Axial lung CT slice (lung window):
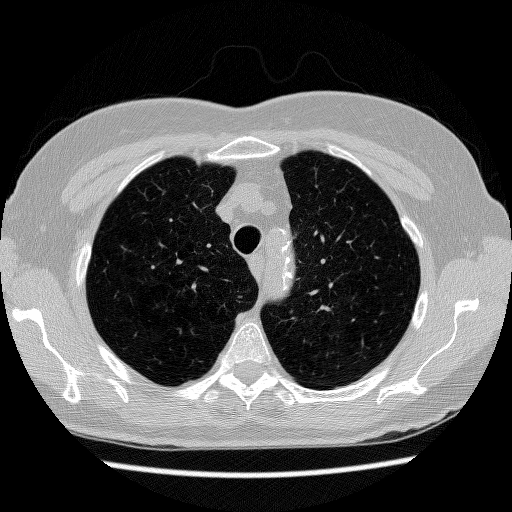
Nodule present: no